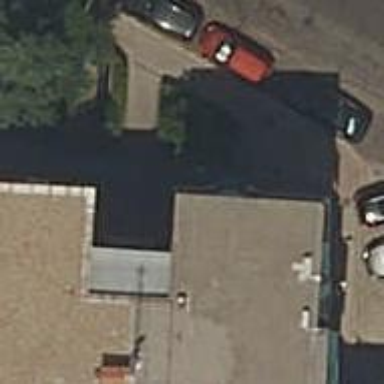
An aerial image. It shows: Pharmacy providing healthcare services.